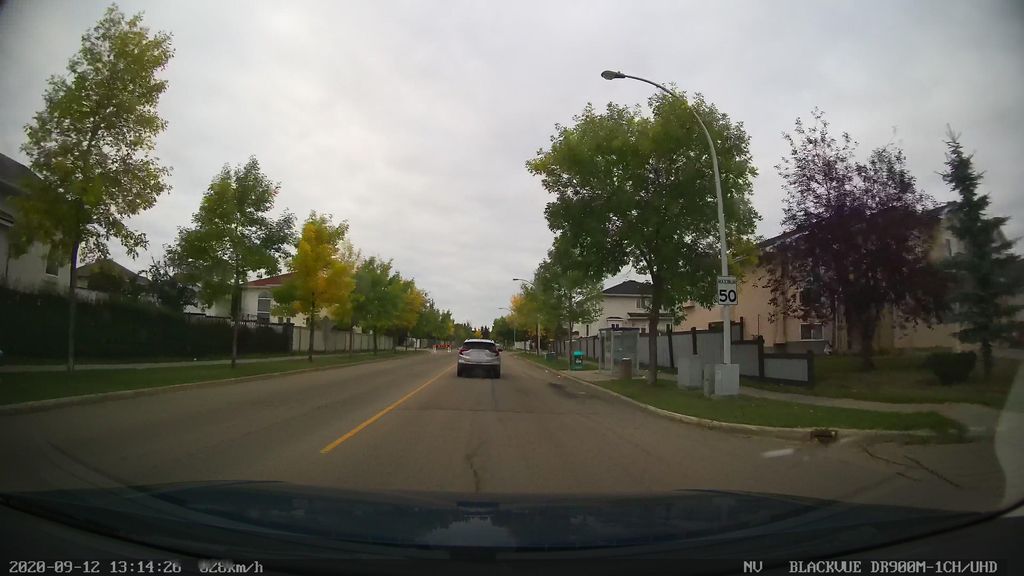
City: edmonton